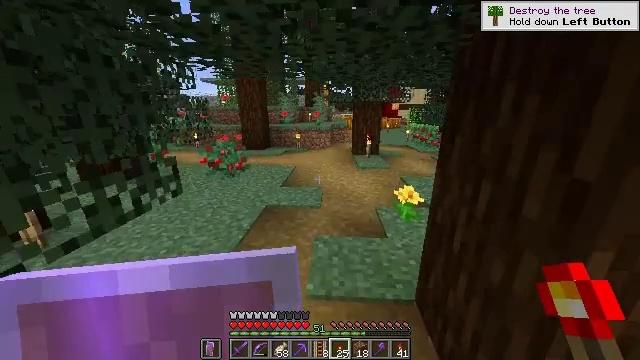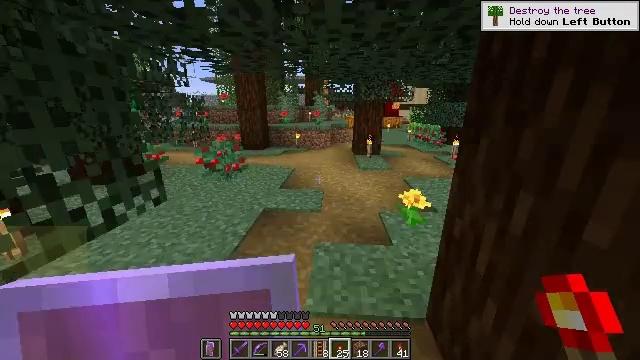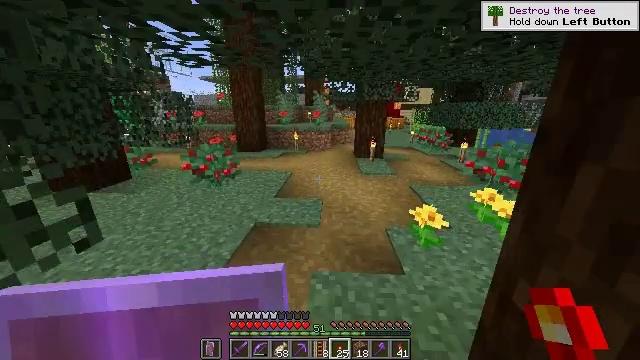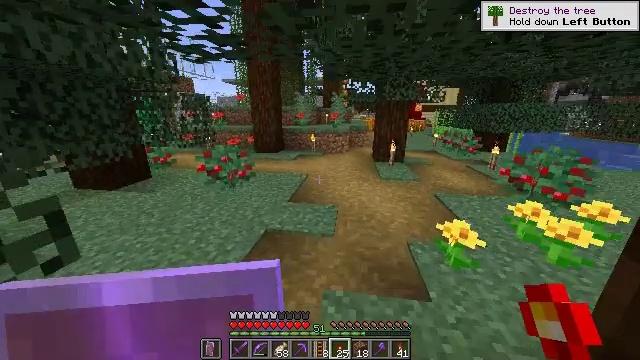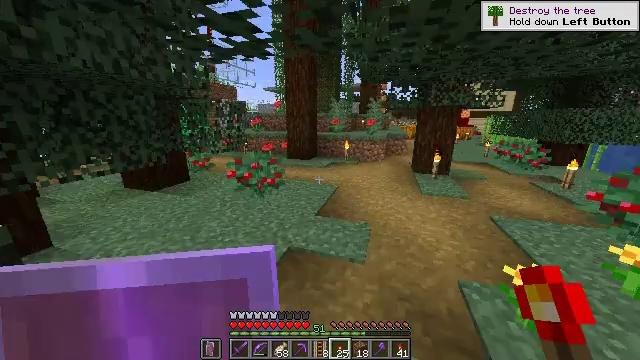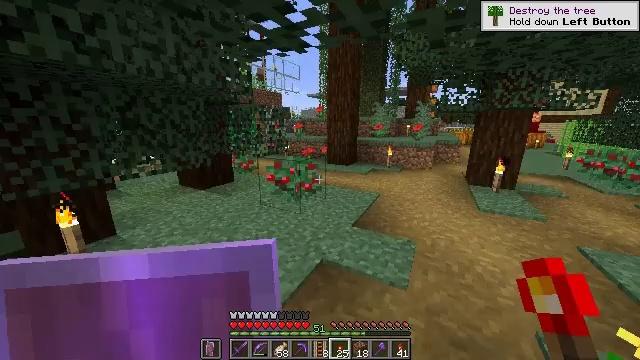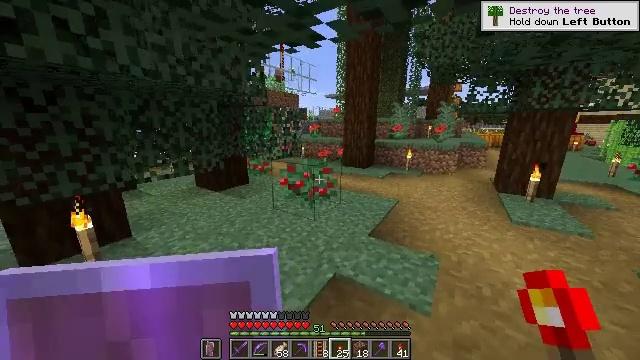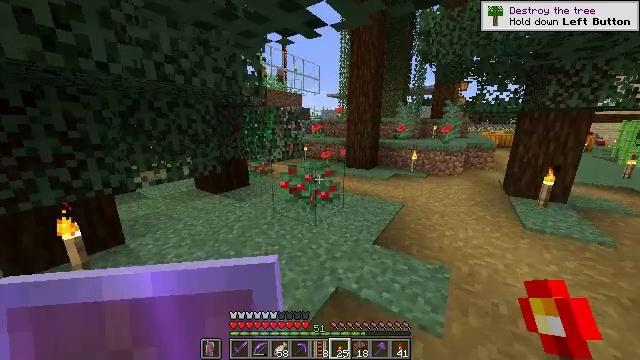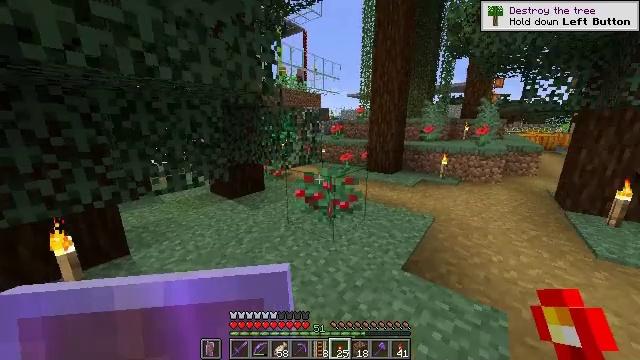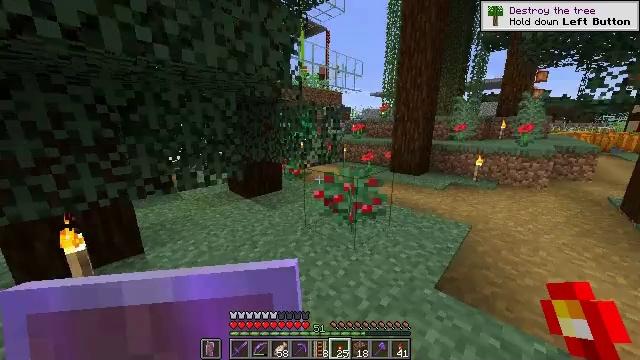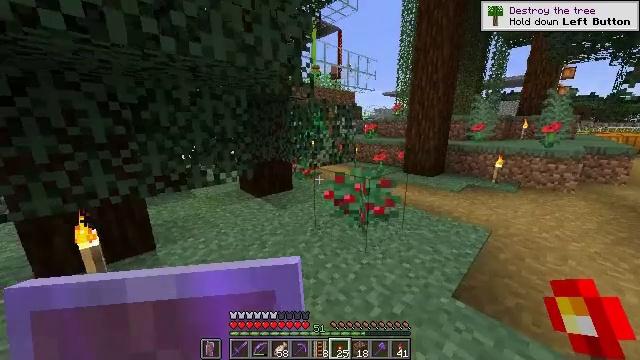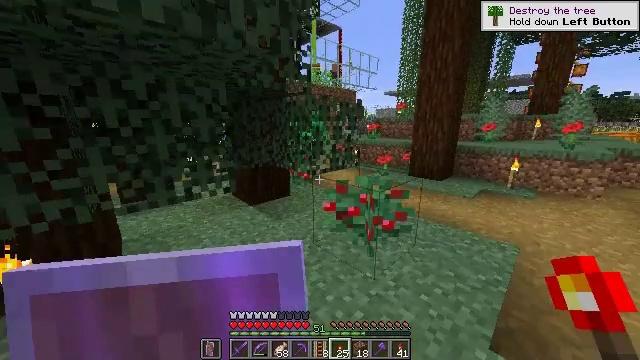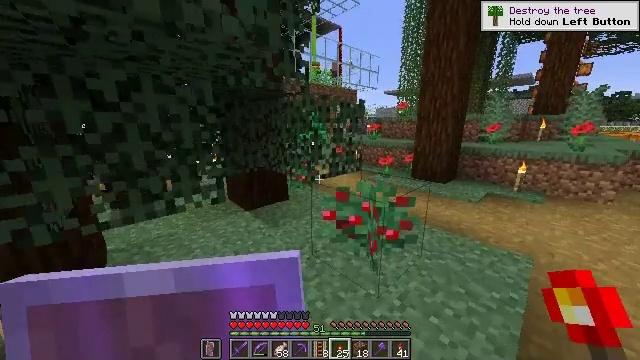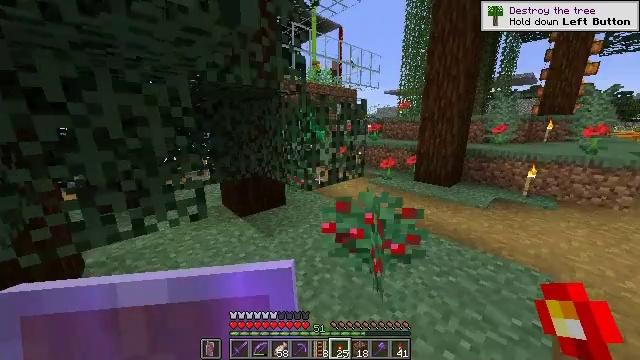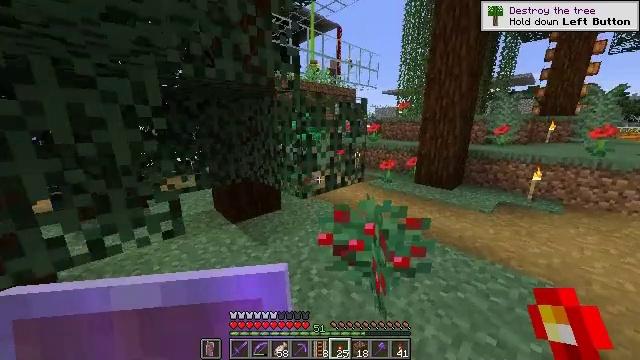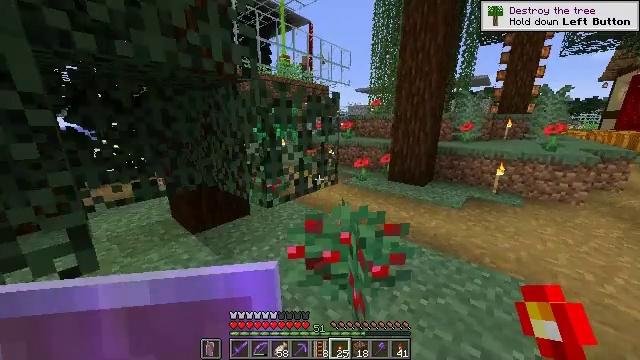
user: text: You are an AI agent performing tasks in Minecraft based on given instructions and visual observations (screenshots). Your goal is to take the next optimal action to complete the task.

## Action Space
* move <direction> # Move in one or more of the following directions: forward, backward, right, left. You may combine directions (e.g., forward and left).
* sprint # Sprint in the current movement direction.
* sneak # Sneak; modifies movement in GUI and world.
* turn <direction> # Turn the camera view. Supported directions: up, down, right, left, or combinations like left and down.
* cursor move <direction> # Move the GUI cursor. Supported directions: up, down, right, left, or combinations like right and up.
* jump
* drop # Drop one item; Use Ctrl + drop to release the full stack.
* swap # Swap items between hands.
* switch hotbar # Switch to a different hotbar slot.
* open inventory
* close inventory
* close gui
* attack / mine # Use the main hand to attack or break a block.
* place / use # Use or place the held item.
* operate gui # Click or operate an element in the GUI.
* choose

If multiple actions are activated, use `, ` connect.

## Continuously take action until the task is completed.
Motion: motion action
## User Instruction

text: Mine the composter block.
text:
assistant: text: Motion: move forward, sprint
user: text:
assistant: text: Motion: move forward, sprint
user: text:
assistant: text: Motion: move forward, sprint, turn left
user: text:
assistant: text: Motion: move forward, sprint, turn left and up
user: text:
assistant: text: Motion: move forward, sprint, turn left and up
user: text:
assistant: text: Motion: move forward, sprint, turn left
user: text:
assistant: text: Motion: move forward, sprint
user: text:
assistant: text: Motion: move forward, sprint, turn left
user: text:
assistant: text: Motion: move forward, sprint, turn left
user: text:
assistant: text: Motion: move forward, sprint, turn left
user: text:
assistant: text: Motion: move forward, sprint
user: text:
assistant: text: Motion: move forward, sprint
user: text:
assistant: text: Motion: move forward, sprint
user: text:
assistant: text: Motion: move forward, sprint
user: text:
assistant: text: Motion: move forward and move right, sprint, turn right
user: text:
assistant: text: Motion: move forward and move right, sprint, turn right and down
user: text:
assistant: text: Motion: move forward and move right, sprint
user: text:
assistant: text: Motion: move forward and move right, sprint
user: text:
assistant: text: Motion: move forward and move right, sprint
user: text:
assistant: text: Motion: move forward and move right, sprint
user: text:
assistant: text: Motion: move forward and move right, sprint
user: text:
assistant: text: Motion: move forward and move right, sprint, turn down
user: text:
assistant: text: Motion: move forward and move right, sprint, turn right and down
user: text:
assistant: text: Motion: move forward and move right, sprint, turn right and down
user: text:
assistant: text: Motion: move forward and move right, sprint
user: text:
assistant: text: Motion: move forward and move right, sprint, turn left and down
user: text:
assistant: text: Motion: move forward and move right, sprint, turn left and down
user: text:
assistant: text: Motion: move forward and move right, sprint, turn left
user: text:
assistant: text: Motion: move forward, sprint, turn left and up
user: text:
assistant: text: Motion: move forward, sprint, turn left and up